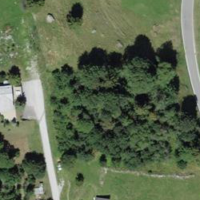
EUNIS habitat code: 24
Species observed at this site:
Tussilago farfara